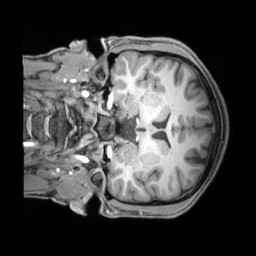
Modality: T1w
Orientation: coronal
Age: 25
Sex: male
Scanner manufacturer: siemens
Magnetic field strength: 3 T
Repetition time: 1.97 s
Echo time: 0.00206 s